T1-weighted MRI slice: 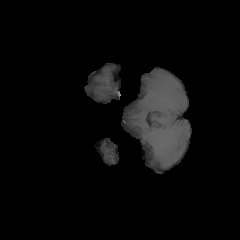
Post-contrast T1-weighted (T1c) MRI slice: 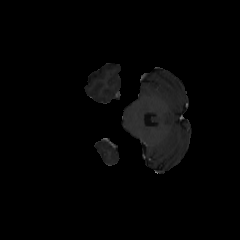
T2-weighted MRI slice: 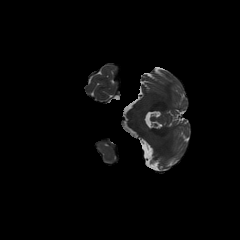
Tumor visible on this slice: no